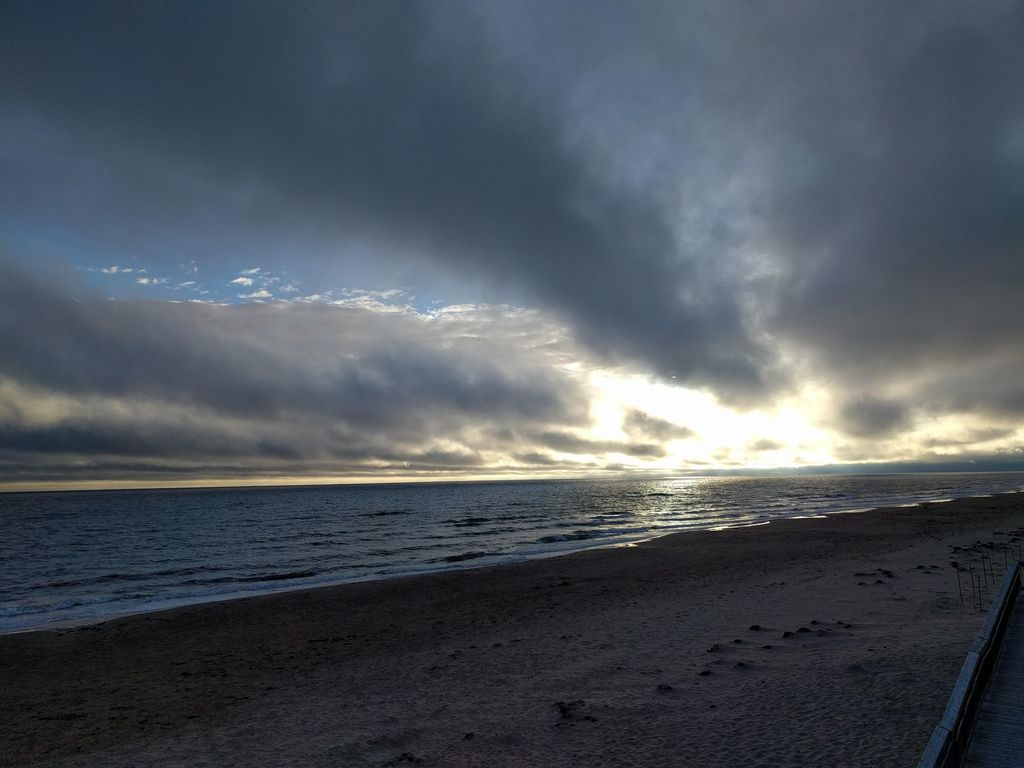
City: charlottetown